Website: home-depot
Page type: delivery-shipping
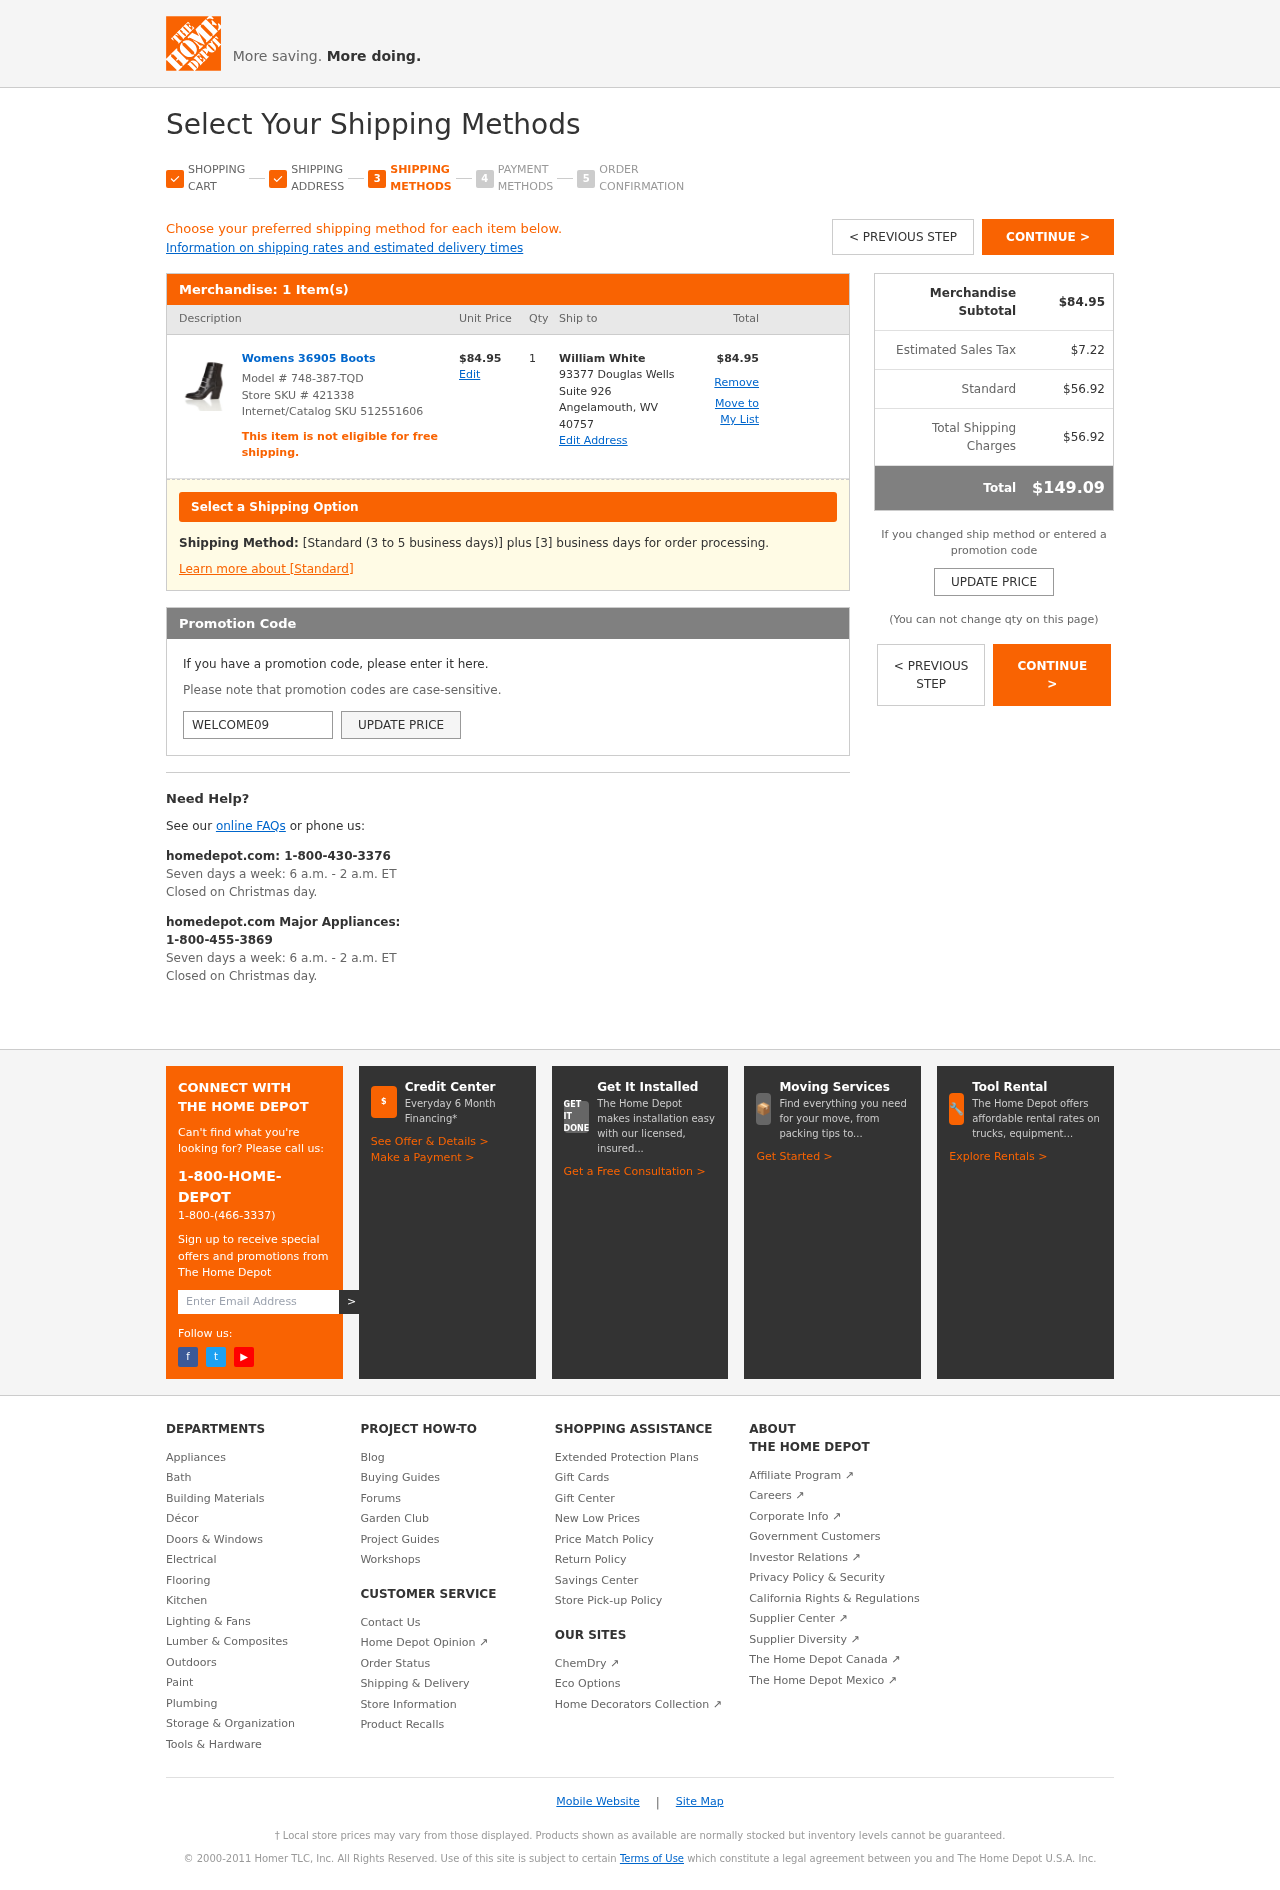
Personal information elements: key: PII_CITY_STATE_ZIP
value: Angelamouth, WV 40757
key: PII_FULLNAME
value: William White
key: PII_PROMO_CODE
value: WELCOME09
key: PII_STREET
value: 93377 Douglas Wells Suite 926
Product elements: key: PRODUCT1_NAME
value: Womens 36905 Boots
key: PRODUCT1_PRICE
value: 84.95
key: PRODUCT1_QUANTITY
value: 1
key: PRODUCT_MODEL_NUMBER
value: Model # 748-387-TQD
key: PRODUCT1_LINE_TOTAL
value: $84.95
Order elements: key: ORDER_NUM_ITEMS
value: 1 Item(s)
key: ORDER_SUBTOTAL
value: $84.95
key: ORDER_TAX
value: $7.22
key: ORDER_SHIPPING_COST
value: $56.92
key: ORDER_SHIPPING_TOTAL
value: $56.92
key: ORDER_TOTAL
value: $149.09
Other elements: key: STORE_SKU
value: Store SKU # 421338
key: INTERNET_SKU
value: Internet/Catalog SKU 512551606